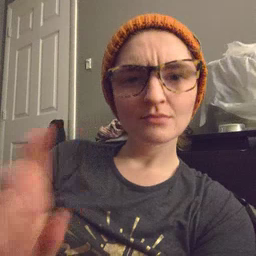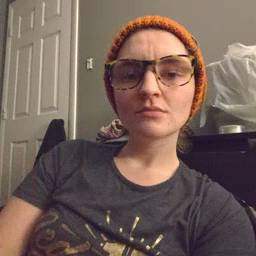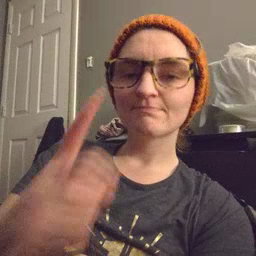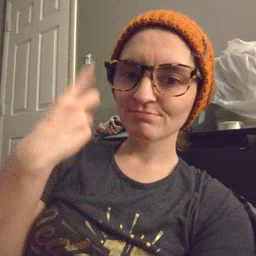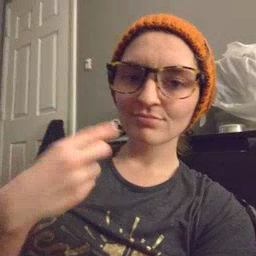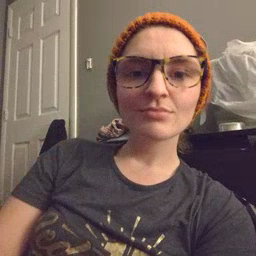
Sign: face